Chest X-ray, PA view. Patient: 25 years old, sex F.
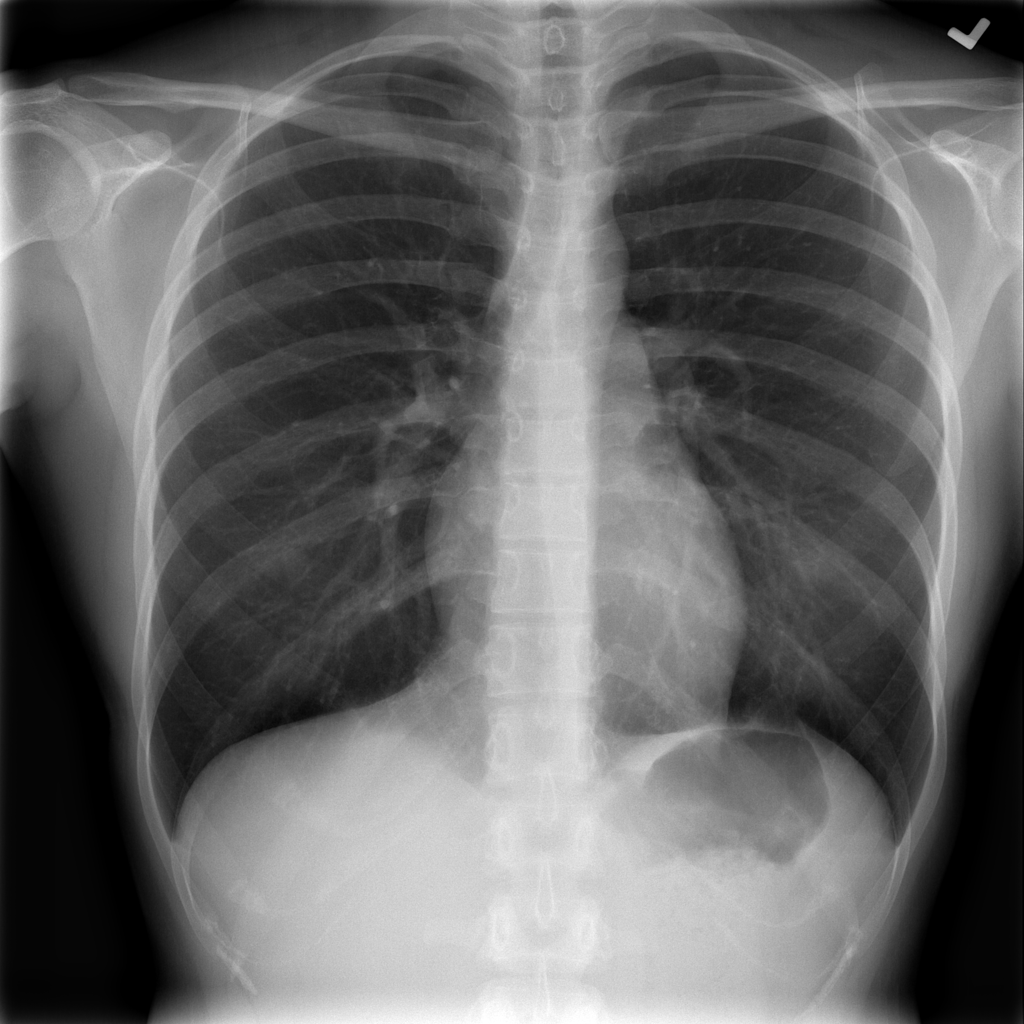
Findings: No Finding